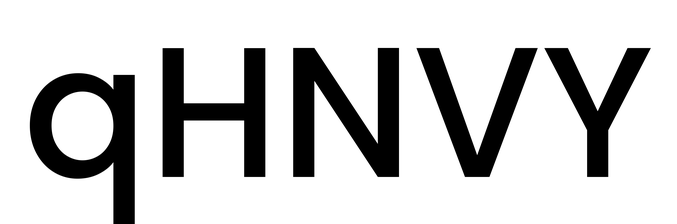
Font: Poppins-Medium